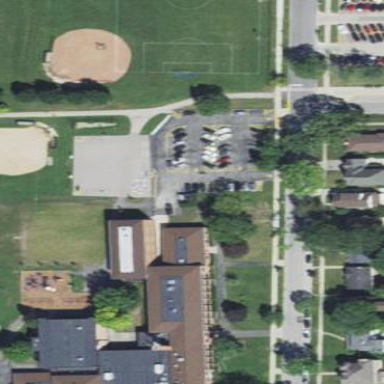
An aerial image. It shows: School building.